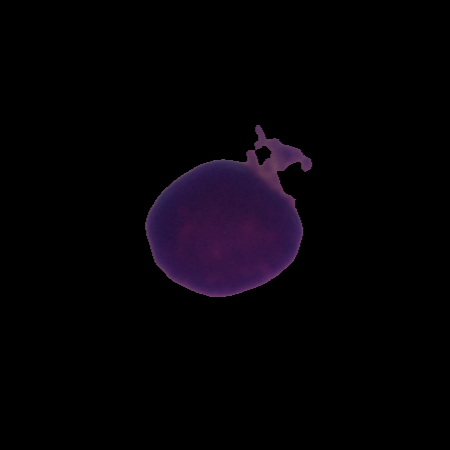
Label: healthy